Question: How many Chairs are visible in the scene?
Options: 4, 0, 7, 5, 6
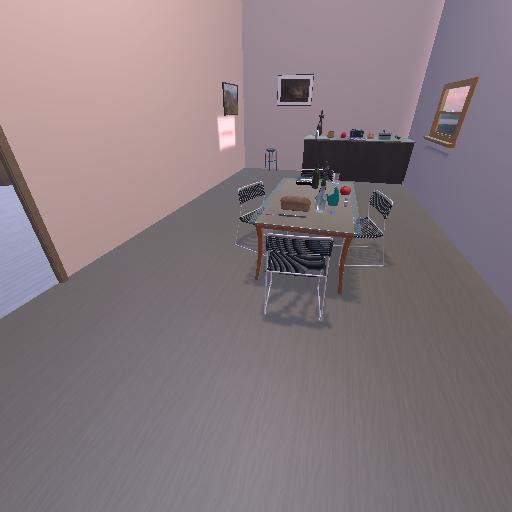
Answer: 4